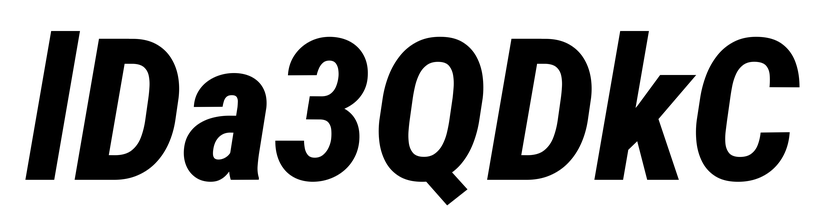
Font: Roboto-Italic_Condensed_ExtraBold_Italic